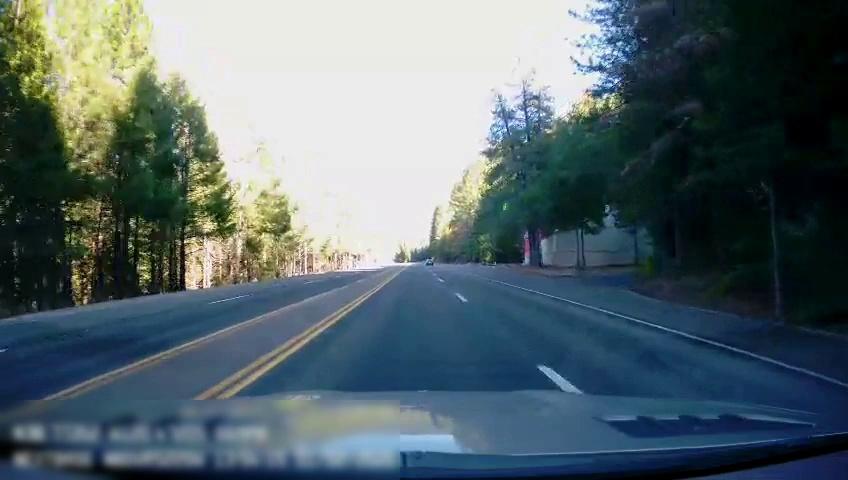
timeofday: Day
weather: Sunny
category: Drivable Space
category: Vehicles | Car
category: Lanes | Opposite Lane
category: Lanes | Alternate Lane
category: Lanes | Current Lane
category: Lanes | Opposite Lane
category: Lanes | Current Lane
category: Lanes | Alternate Lane
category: Lanes | Opposite Lane